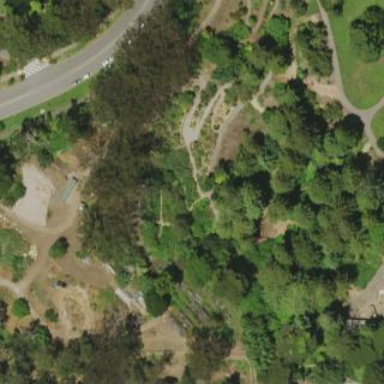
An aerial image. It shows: Garden area designated for leisure land.